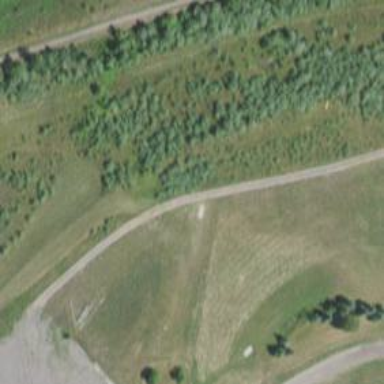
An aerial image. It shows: Disc golf tee.